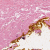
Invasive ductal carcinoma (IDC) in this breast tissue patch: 0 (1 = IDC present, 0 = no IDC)